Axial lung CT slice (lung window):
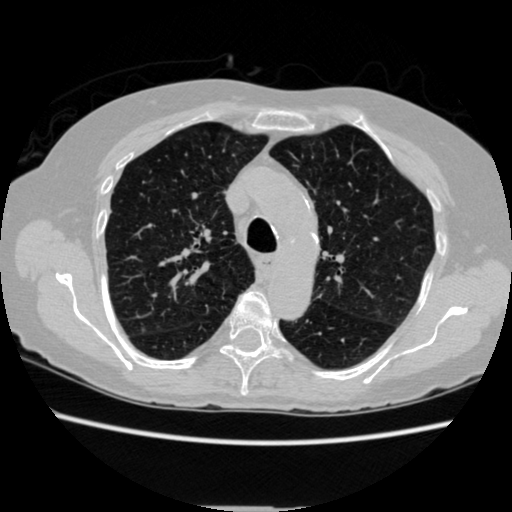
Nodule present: no